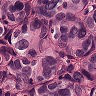
Metastatic tissue present: yes